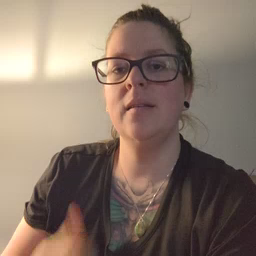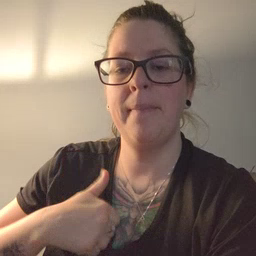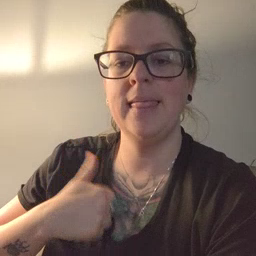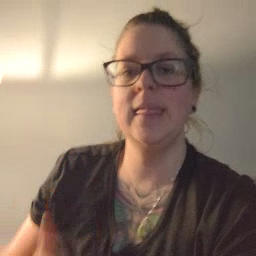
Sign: bath